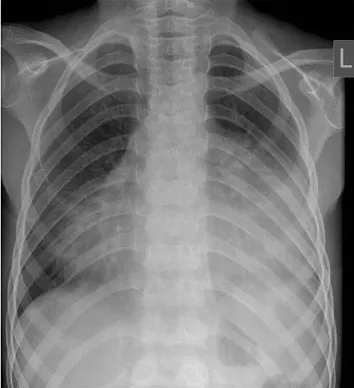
Posteroanterior chest radiograph at presentation revealed a markedly enlarged cardiac silhouette and a left-sided pulmonary infiltrate.
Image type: radiology (x_ray)